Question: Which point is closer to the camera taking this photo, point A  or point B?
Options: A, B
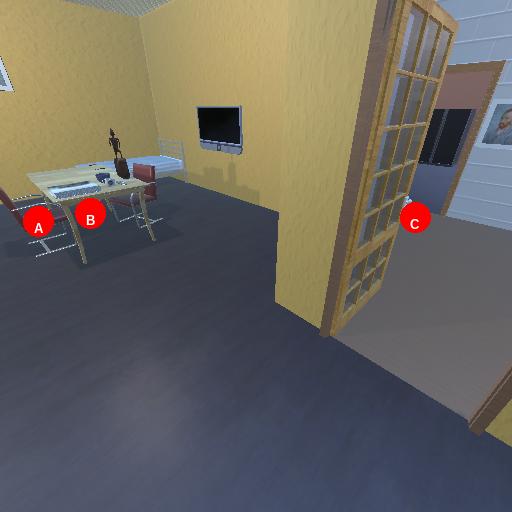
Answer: A